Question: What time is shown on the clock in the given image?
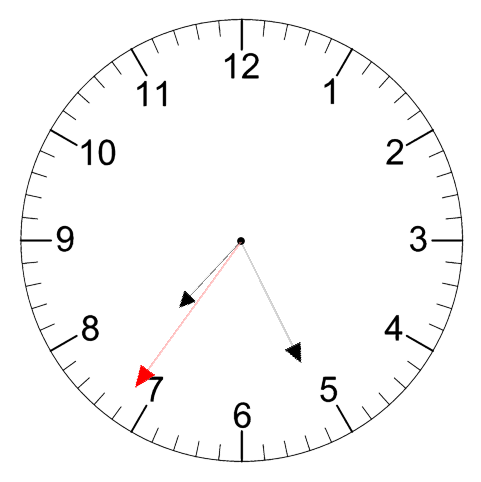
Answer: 07:25:36